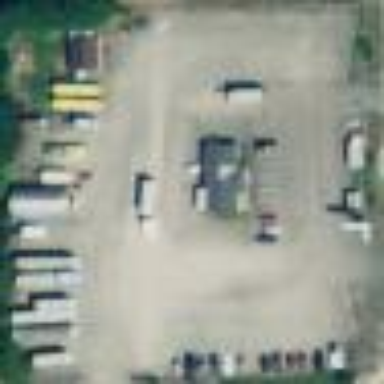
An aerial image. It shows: Industrial area that houses driving school.